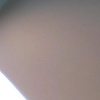
Label: sunburn